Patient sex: M
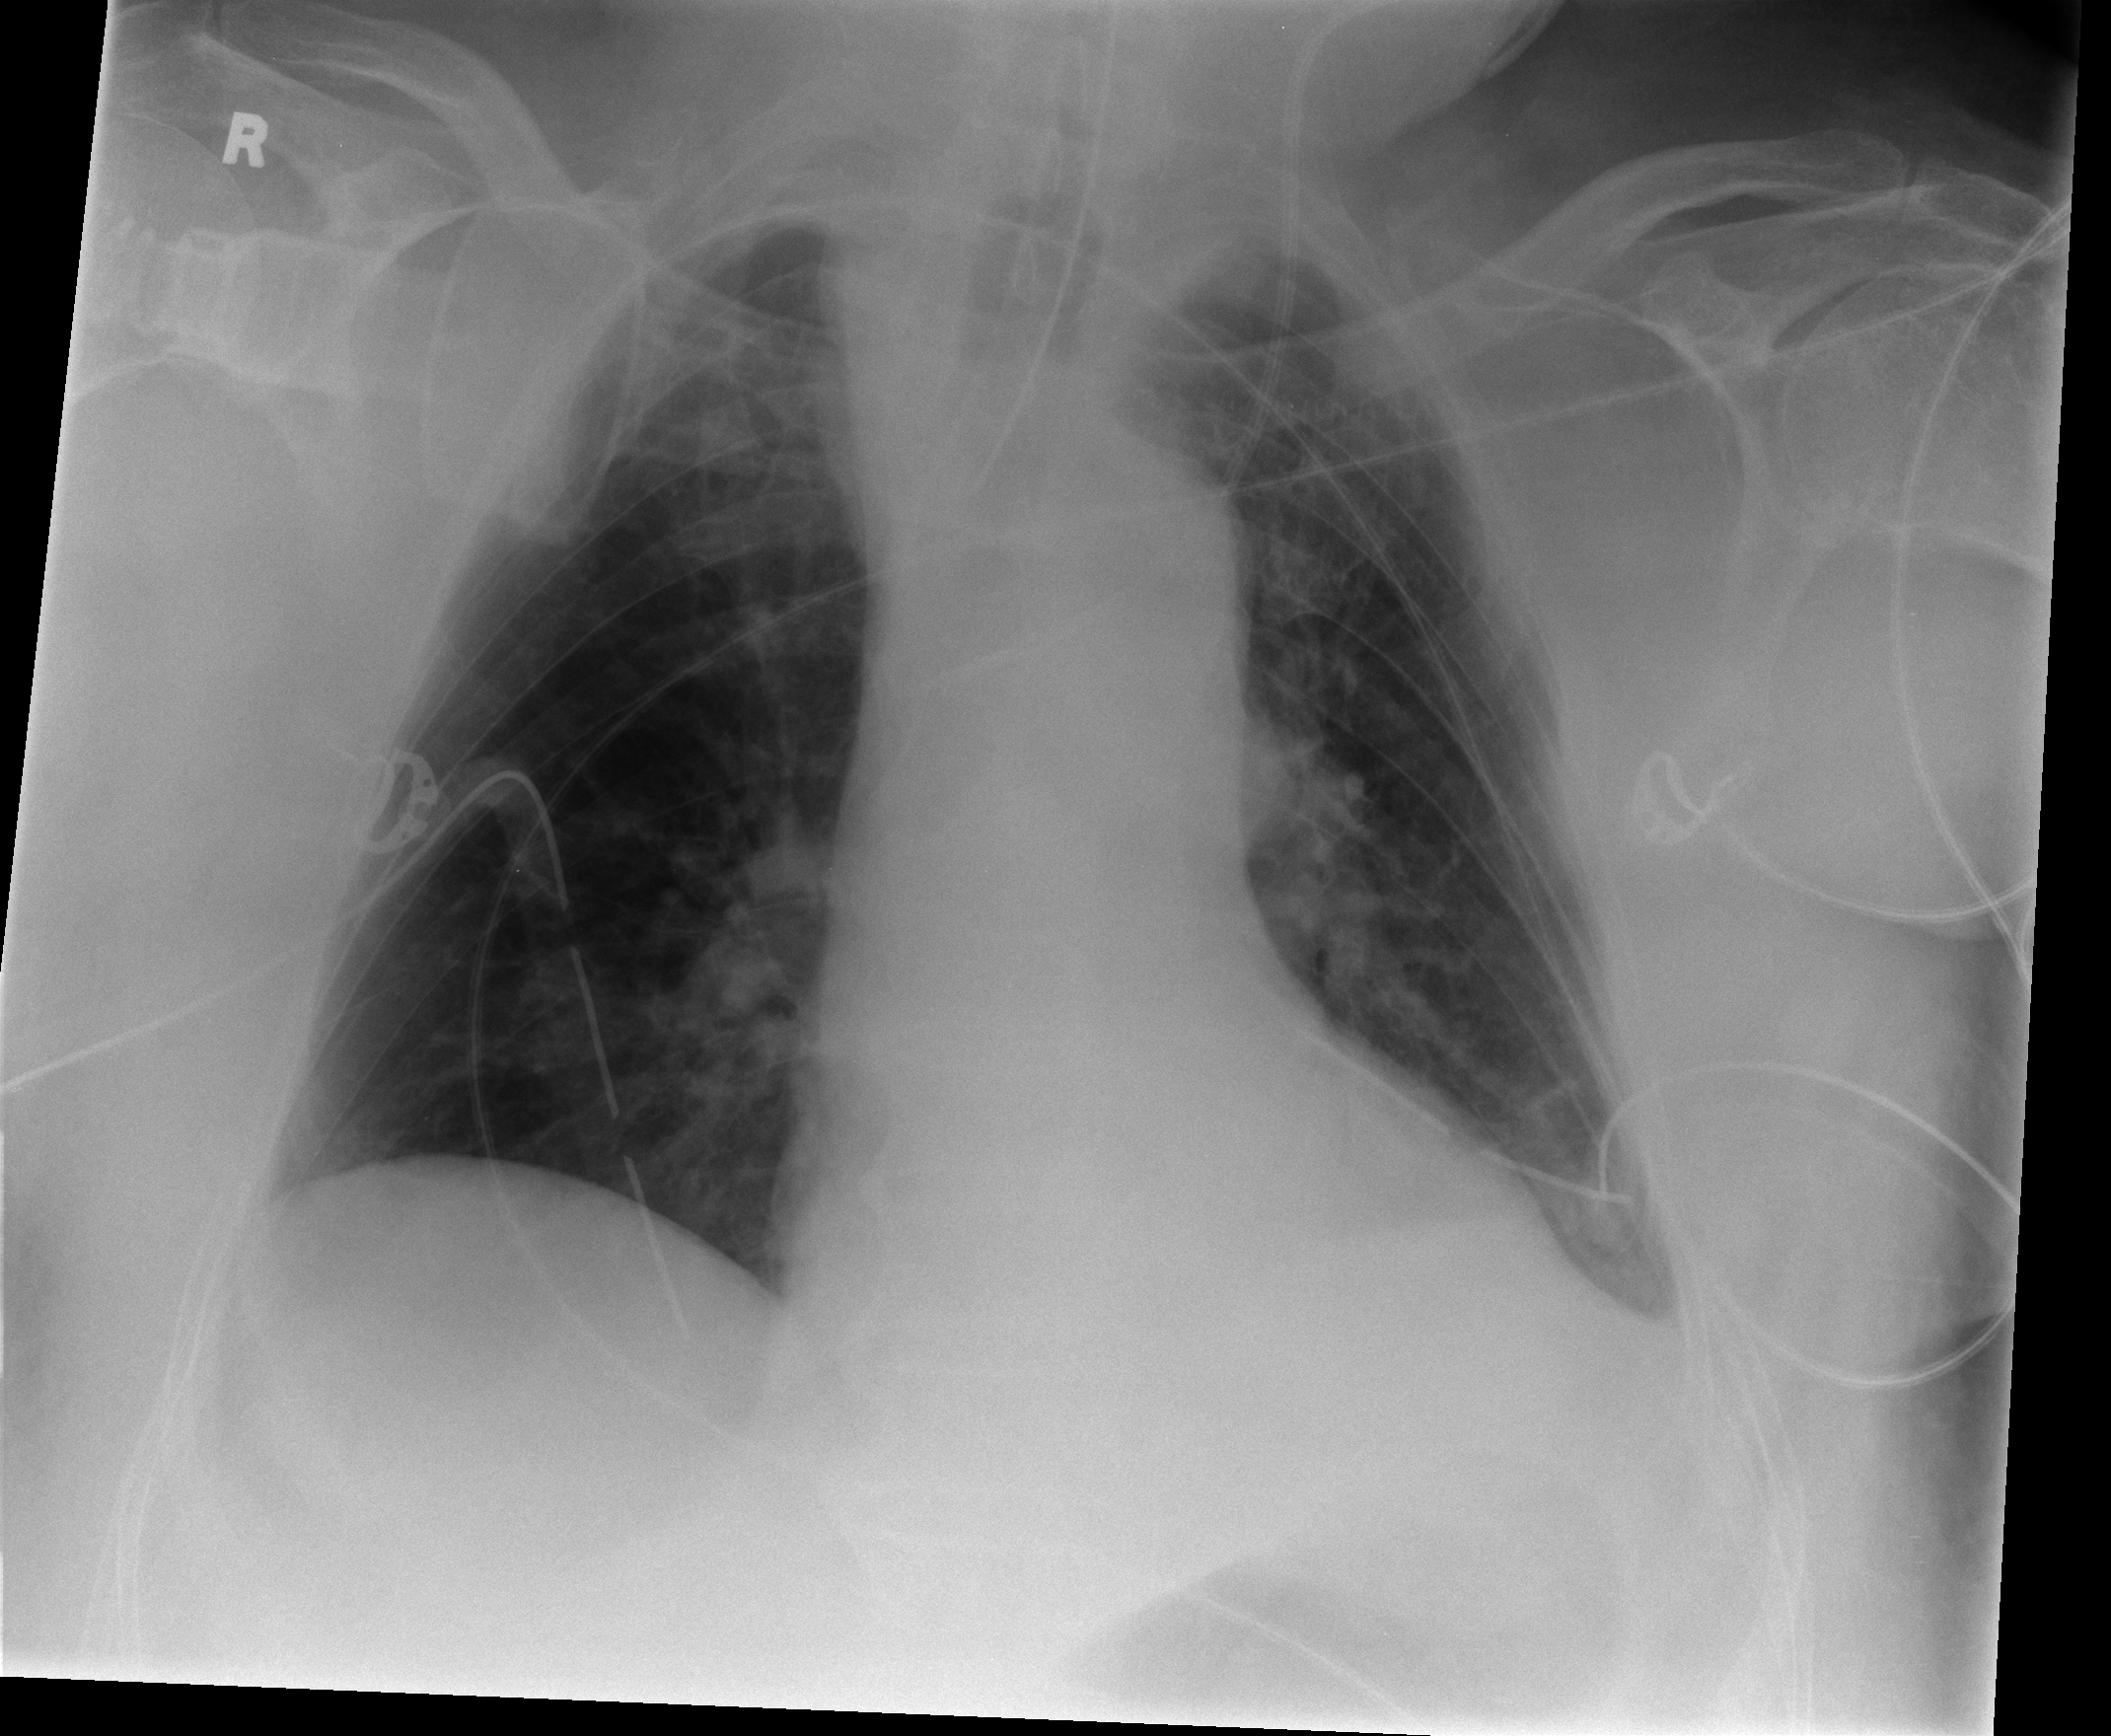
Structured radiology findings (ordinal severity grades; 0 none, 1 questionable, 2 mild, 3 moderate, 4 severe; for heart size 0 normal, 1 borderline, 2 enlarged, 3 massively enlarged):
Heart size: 2
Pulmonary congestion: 2
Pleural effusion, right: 0
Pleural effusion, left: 0
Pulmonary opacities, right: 0
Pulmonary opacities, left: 0
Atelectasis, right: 0
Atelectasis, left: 2